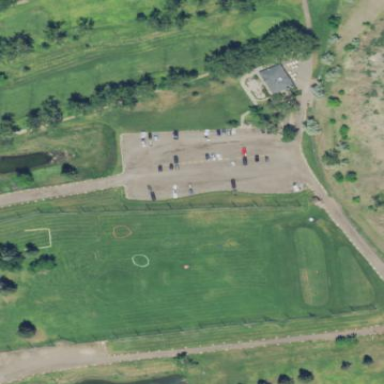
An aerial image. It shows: Mown grass area serving as golf driving range.